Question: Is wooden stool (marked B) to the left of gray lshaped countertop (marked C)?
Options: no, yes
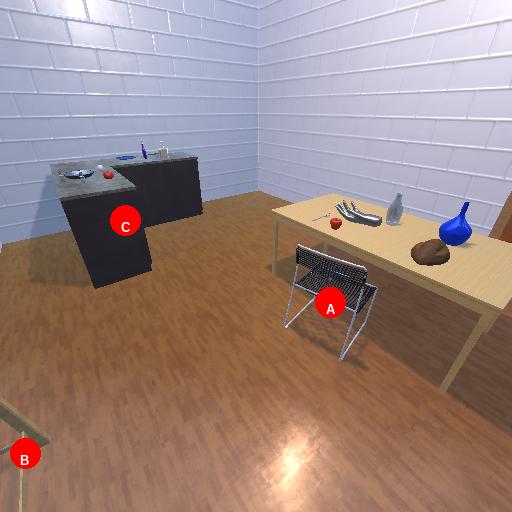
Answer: no